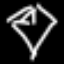
Label: diamond